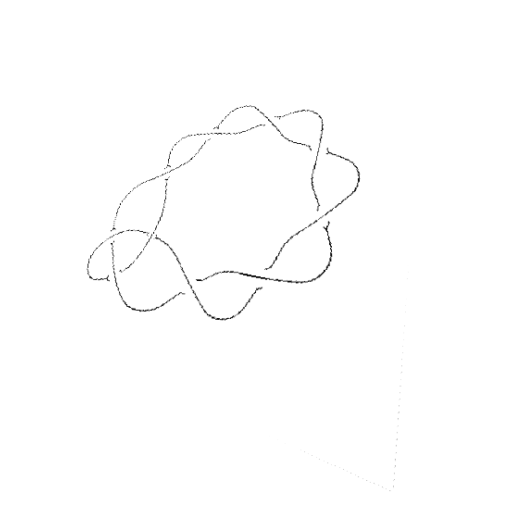
Crossing number: 10